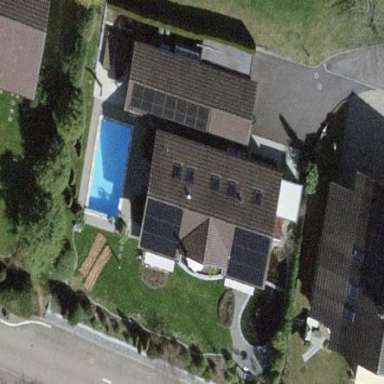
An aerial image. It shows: Simple house.